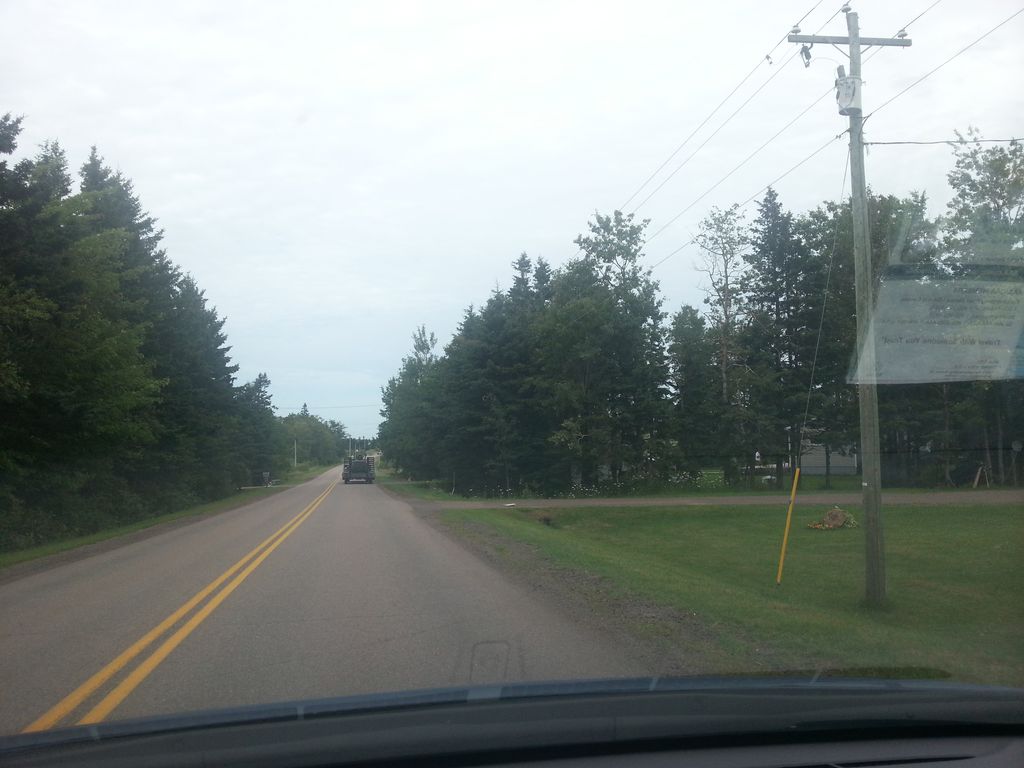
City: charlottetown